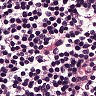
Metastatic tissue present: no